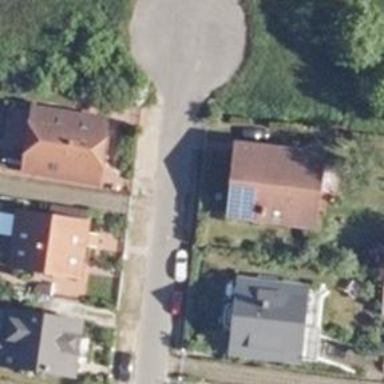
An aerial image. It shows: Residential road with asphalt surface.